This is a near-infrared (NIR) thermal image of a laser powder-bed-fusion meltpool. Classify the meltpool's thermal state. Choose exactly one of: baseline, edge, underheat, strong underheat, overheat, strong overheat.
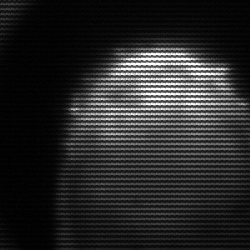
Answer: edge